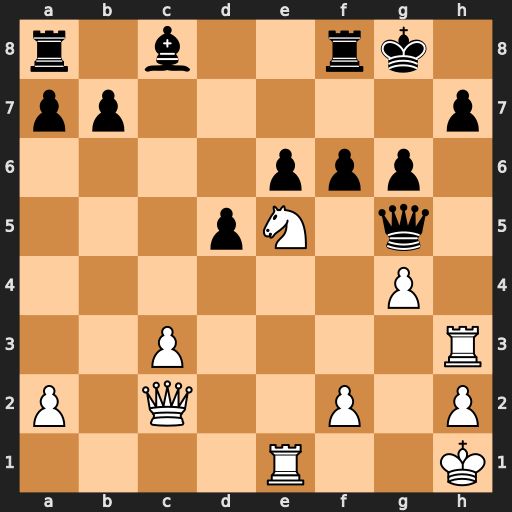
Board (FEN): r1b2rk1/pp5p/4ppp1/3pN1q1/6P1/2P4R/P1Q2P1P/4R2K
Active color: w
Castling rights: -
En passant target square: -
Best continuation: f4 Qxf4 Nxg6